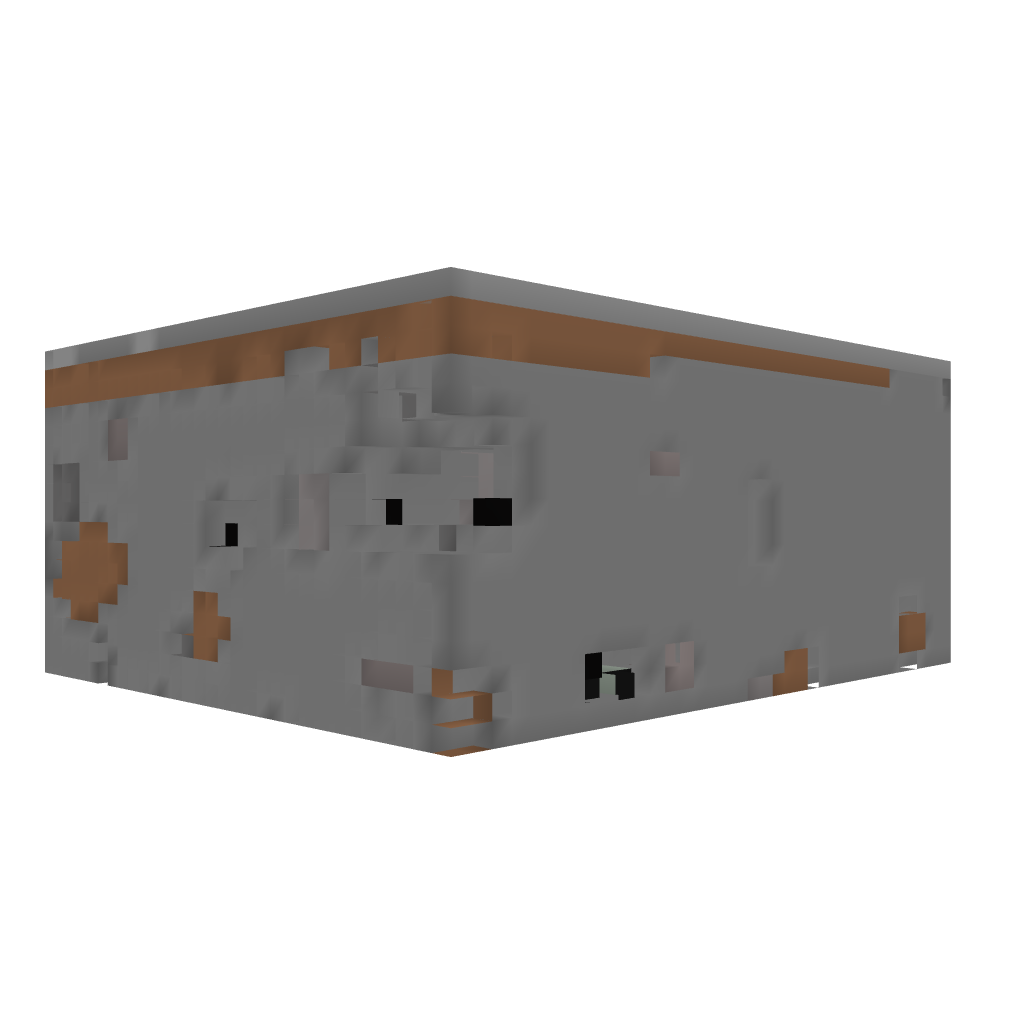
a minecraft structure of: Super Efficient Mob Grinder